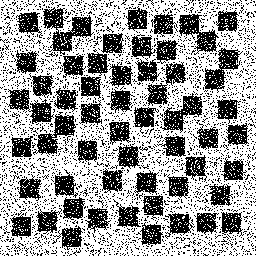
Squares: 60
Triangles: 0
Stars: 0
Total shapes: 60